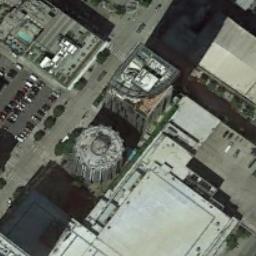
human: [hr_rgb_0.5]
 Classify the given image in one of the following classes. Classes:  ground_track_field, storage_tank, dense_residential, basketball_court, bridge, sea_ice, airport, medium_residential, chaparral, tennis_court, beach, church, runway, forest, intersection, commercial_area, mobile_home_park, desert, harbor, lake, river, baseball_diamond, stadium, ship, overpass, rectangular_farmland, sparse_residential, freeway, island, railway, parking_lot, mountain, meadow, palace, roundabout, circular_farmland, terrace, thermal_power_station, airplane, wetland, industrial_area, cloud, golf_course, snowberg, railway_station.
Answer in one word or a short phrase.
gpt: commercial_area